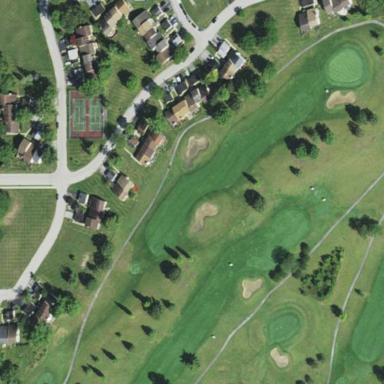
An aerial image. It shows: Golf fairway surrounded by grass.